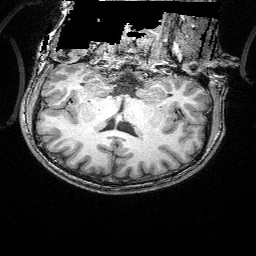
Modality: T1w
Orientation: sagittal
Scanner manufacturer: siemens
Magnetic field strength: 3 T
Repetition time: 2.25 s
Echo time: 0.00418 s